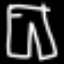
Label: pants